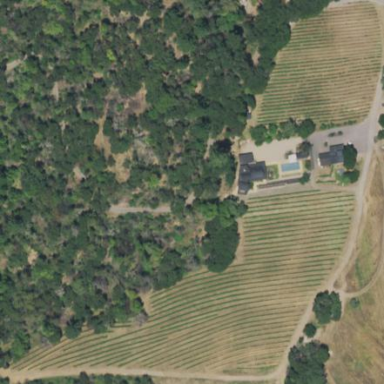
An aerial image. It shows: Vineyard with wine grapes as the main crop.